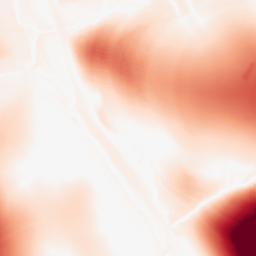
Category: morphological
Decomposition family: morphological
Decomposition parameters: operation: opening
size: 100
Upsampling method: sinc_blackman
Upsampling parameters: scale: 2
kernel_size: 8
Upsampling scale: 2